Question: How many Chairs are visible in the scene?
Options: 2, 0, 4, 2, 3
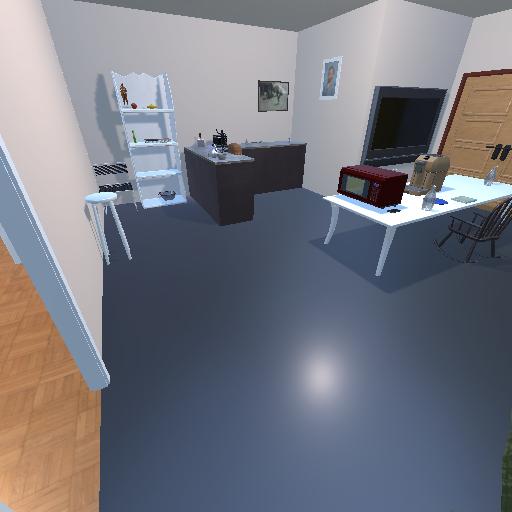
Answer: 2